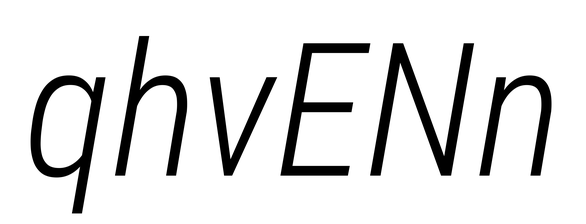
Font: Roboto-Italic_Condensed_Light_Italic